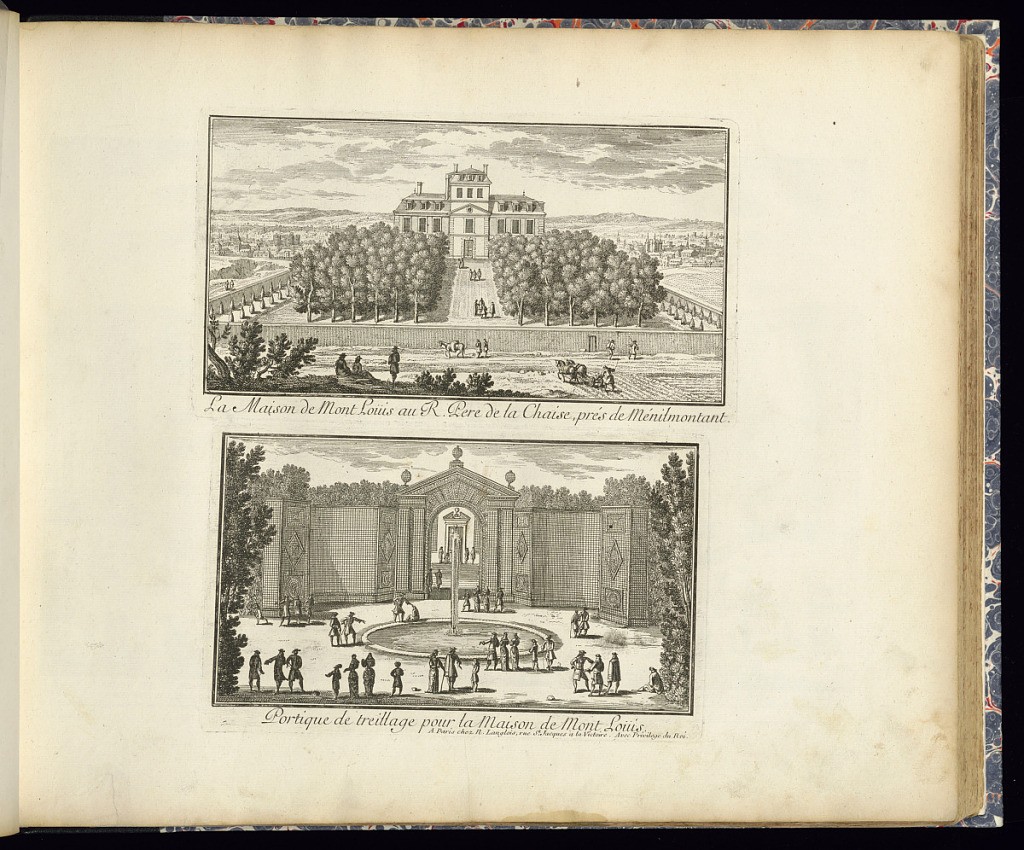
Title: La Maison de Mont Loüis au R. Pere de la Chaise, prés de Ménilmontant (Upper Plate)
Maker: Gabriel Perelle, French, 1604–1677
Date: late 17th century
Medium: Etching on laid paper
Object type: Print
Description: Two plates printed one above the other on a single sheet. The upper plate is a bird's-eye view of a country house with planted trees framed within a garden wall. Landscape and townscape in the background. Figures in the foreground with horses ploughing a field. The lower plate is a detailed view of a garden with a circular fountain in the center and a trellis/lattice wall and central arch portico beyond, figures on the paths. The plates are titled.